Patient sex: M
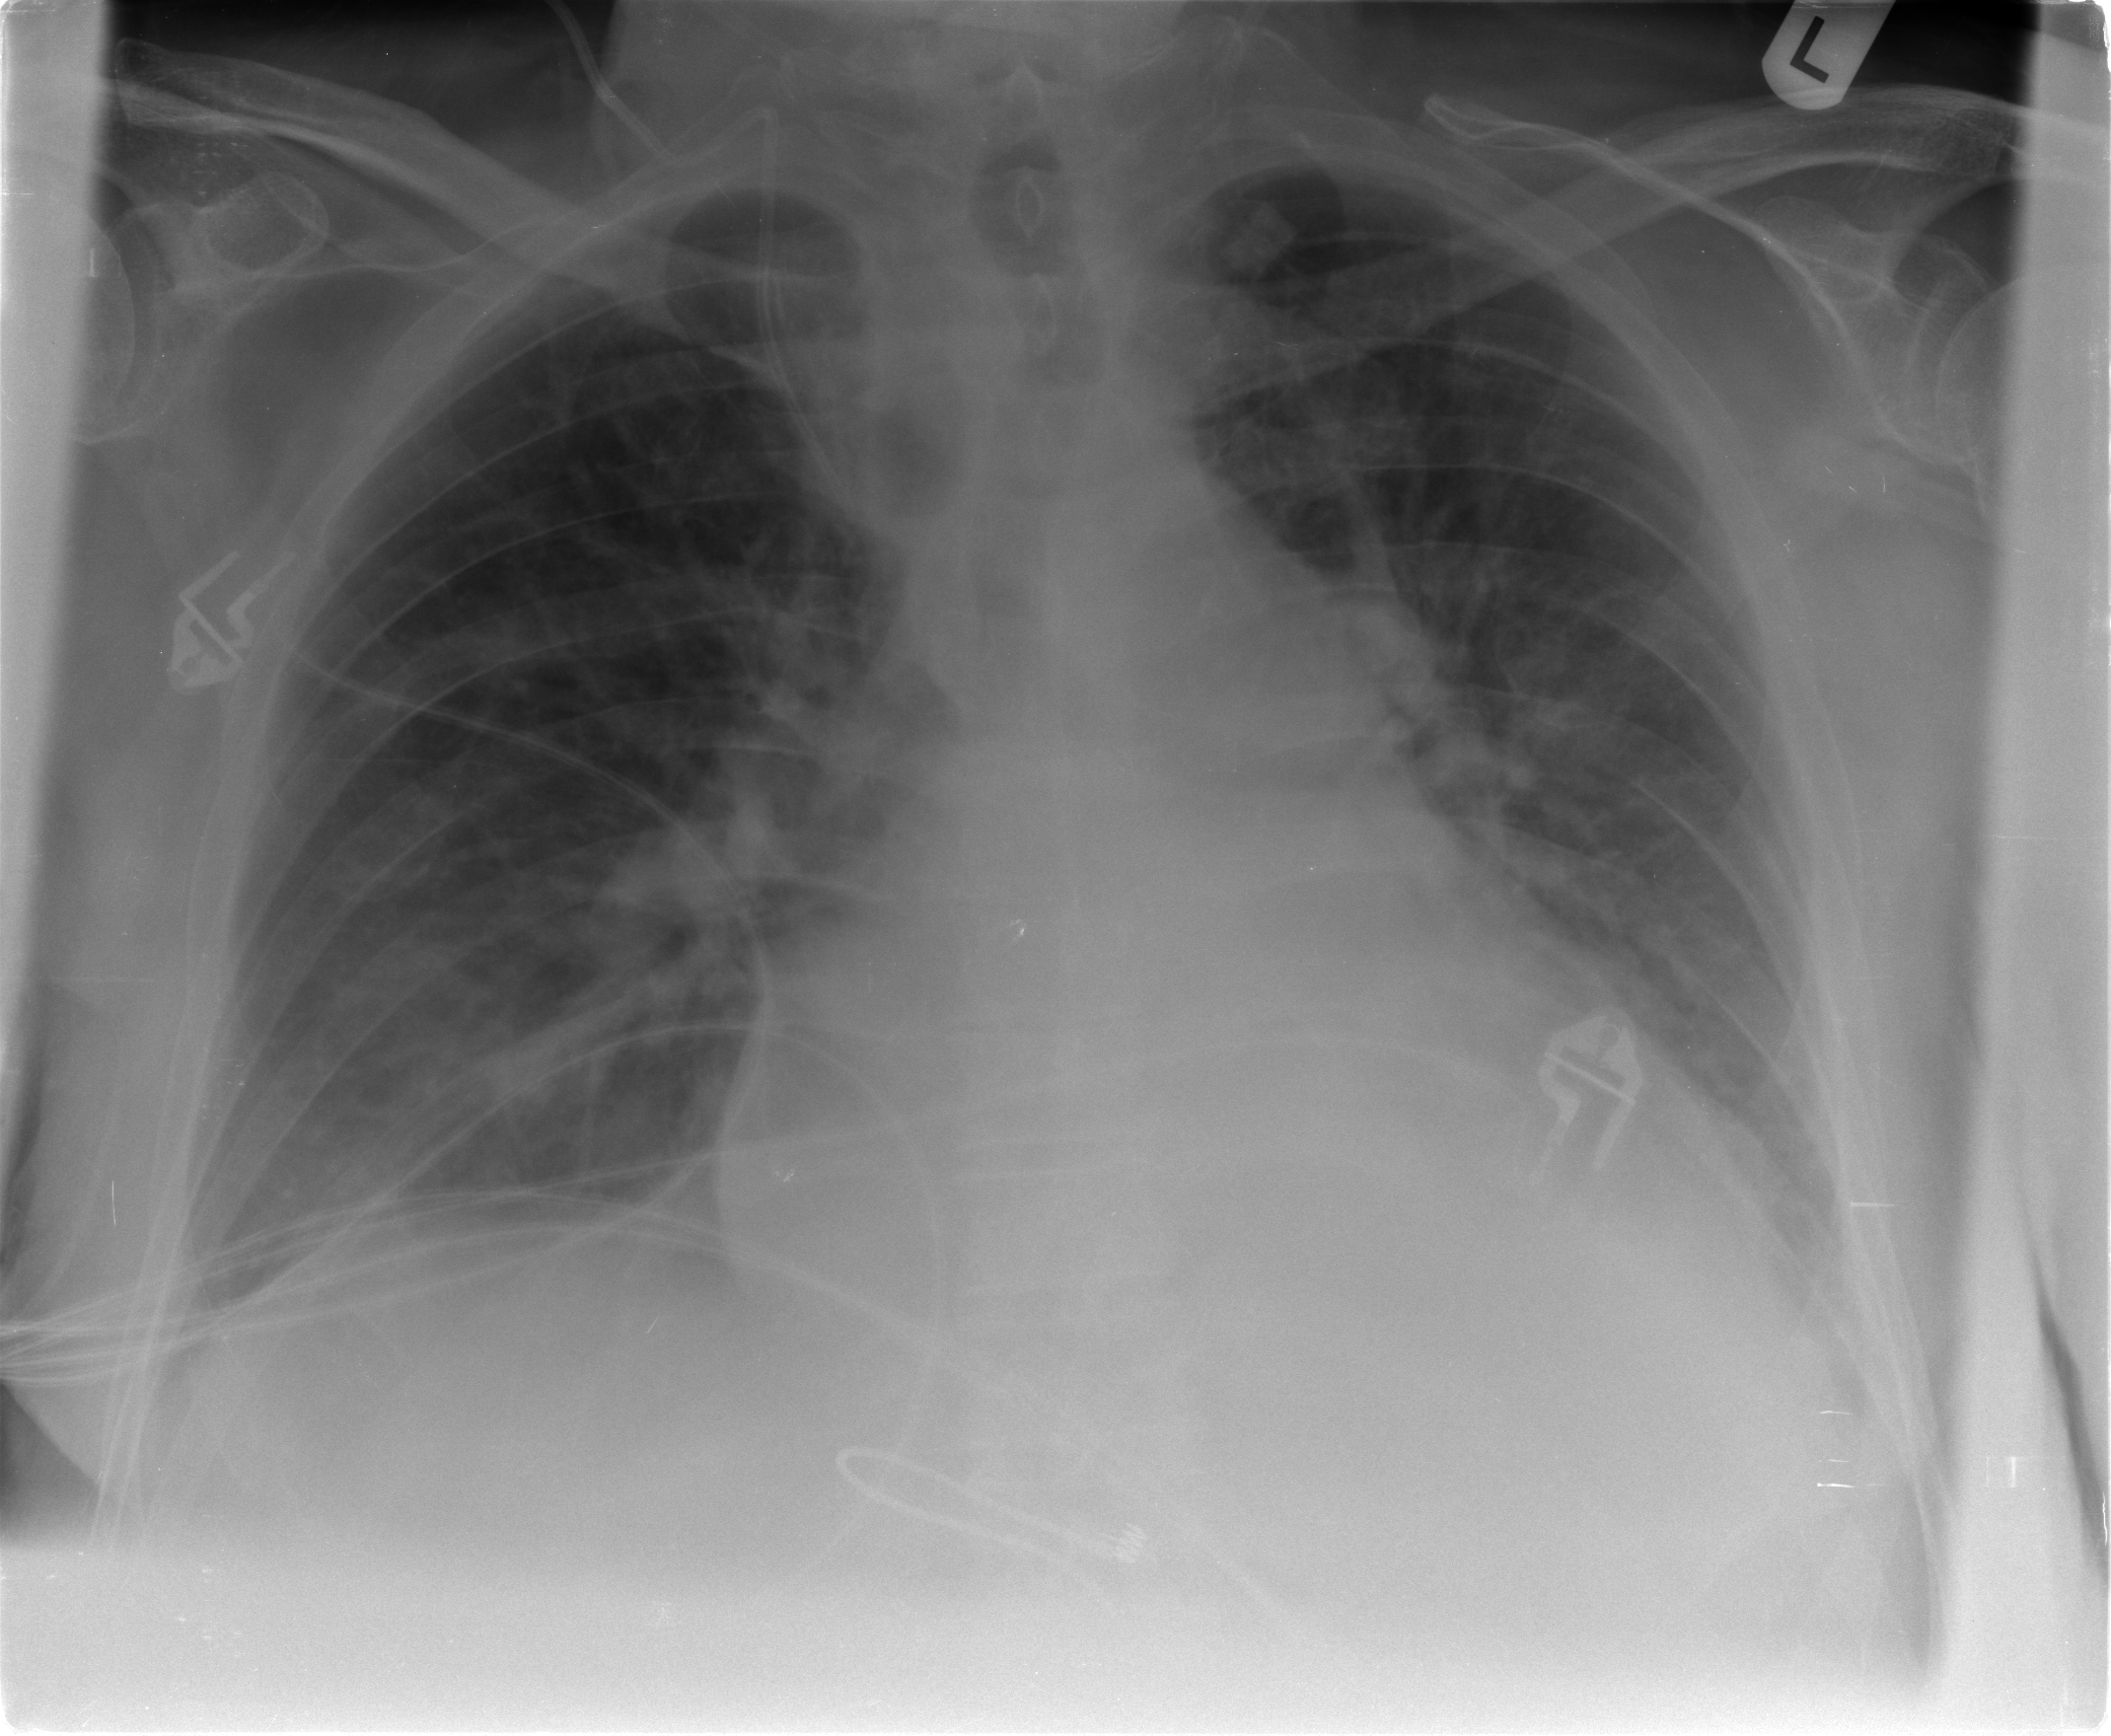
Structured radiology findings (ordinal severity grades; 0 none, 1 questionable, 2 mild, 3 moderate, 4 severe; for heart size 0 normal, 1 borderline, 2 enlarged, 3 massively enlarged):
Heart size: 2
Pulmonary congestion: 2
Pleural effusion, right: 1
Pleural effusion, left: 2
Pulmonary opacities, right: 0
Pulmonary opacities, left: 0
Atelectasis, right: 2
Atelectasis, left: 2